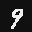
Label: 9